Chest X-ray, AP view. Patient: 45 years old, sex M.
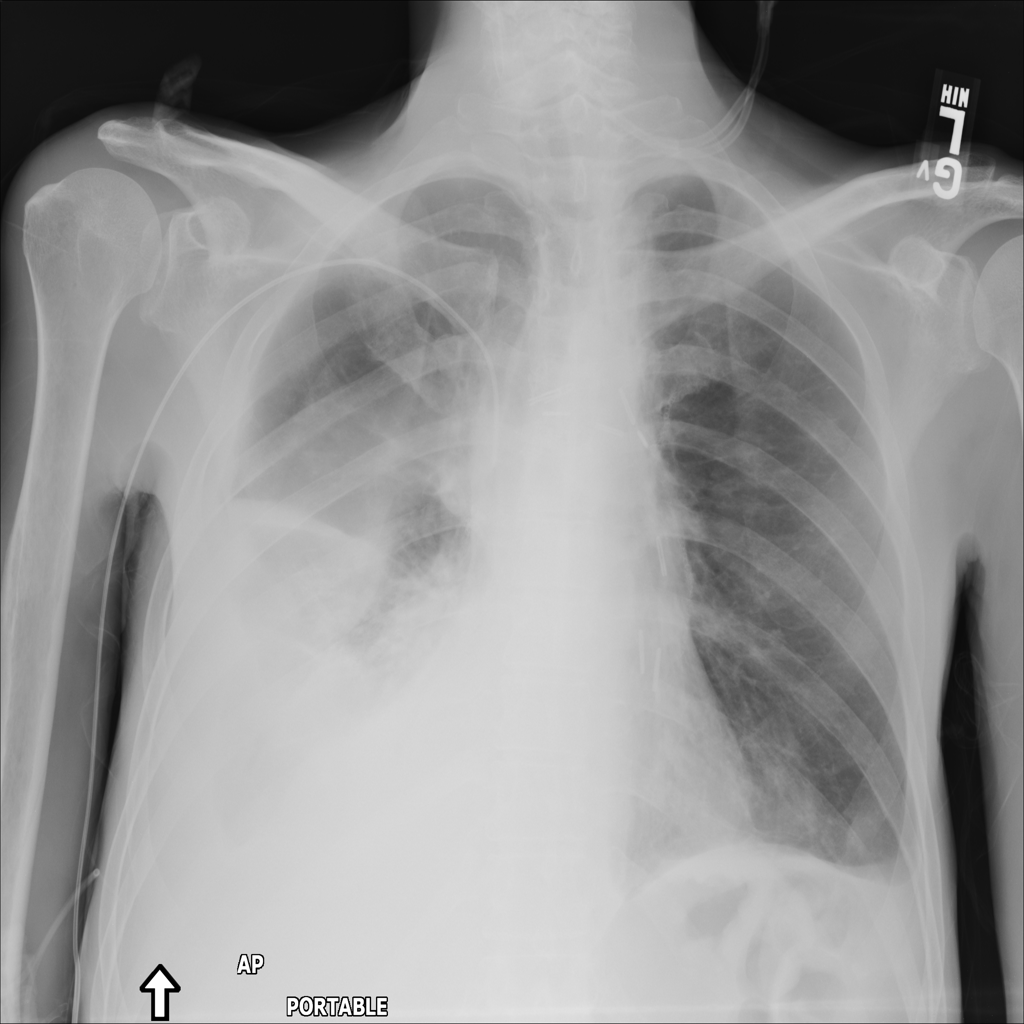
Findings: Effusion